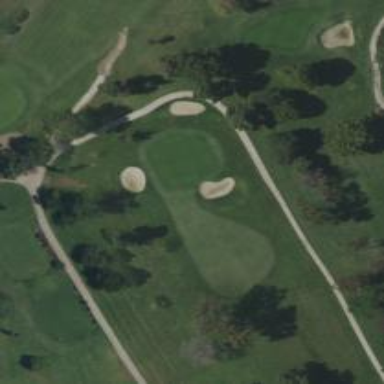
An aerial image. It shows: Golf hole.